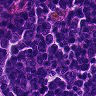
Metastatic tissue present: no